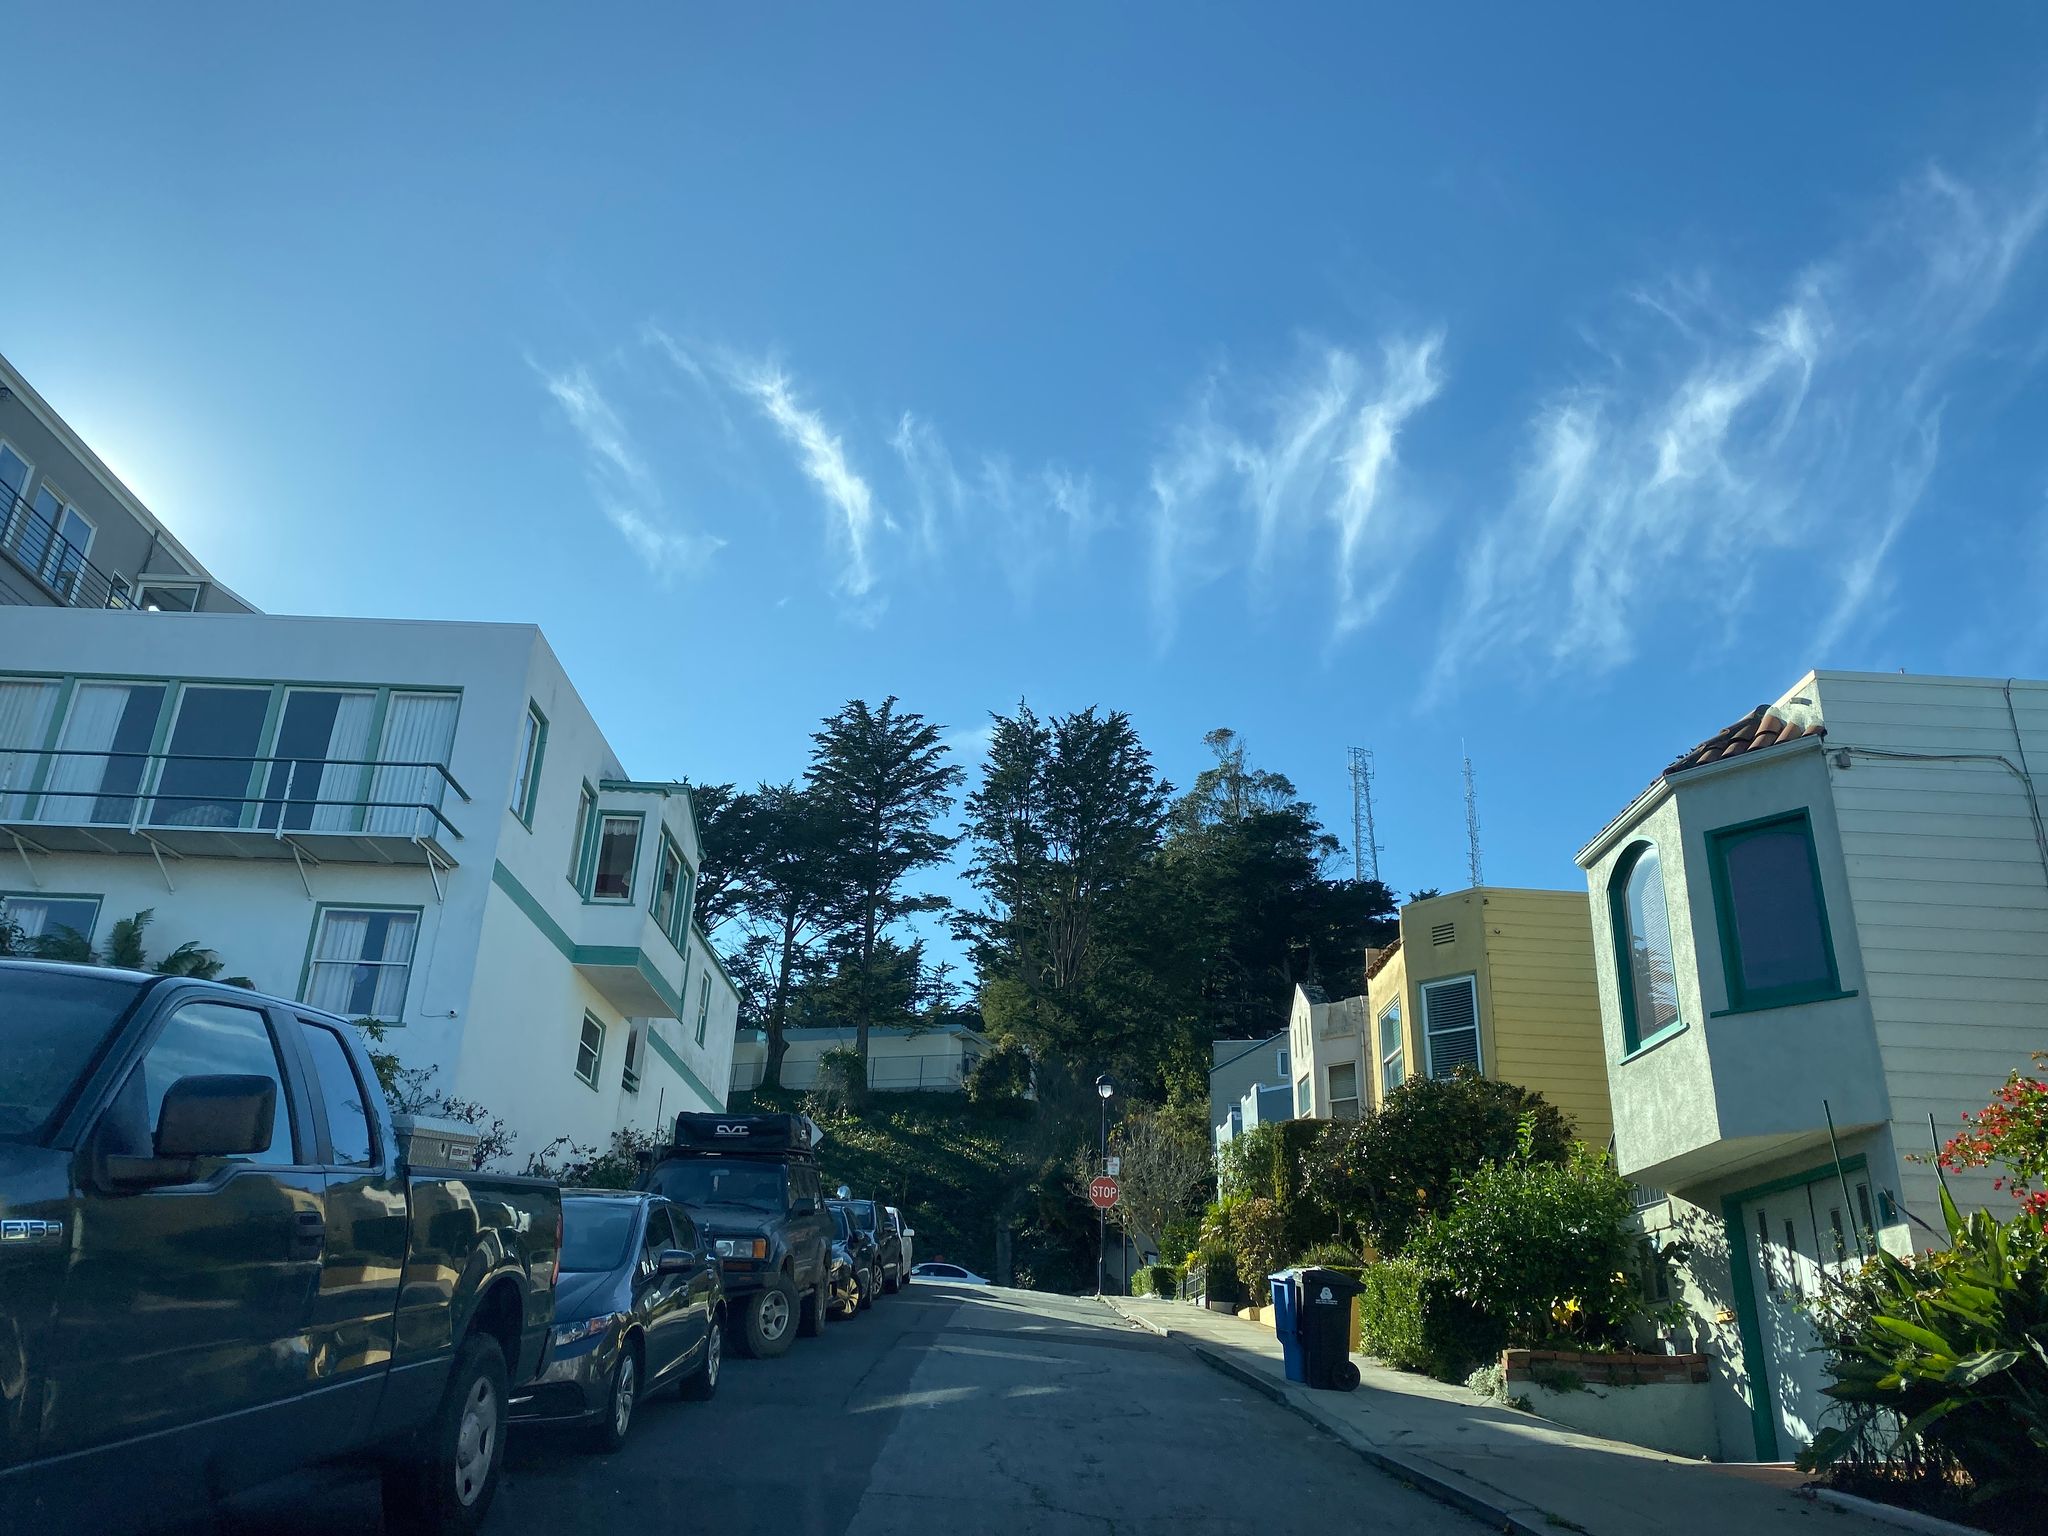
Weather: clear
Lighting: day
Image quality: good
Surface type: driving surface
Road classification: residential, footway
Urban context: urban centre
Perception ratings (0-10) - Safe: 5.73, Lively: 9.42, Beautiful: 9.39, Boring: 1.87, Depressing: 4.95, Wealthy: 7.86